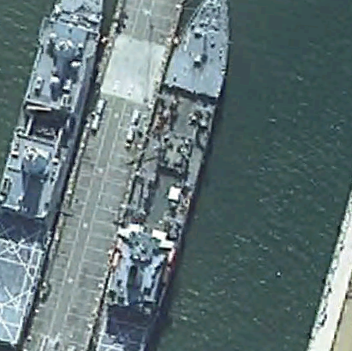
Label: San_Antonio-class_transport_dock